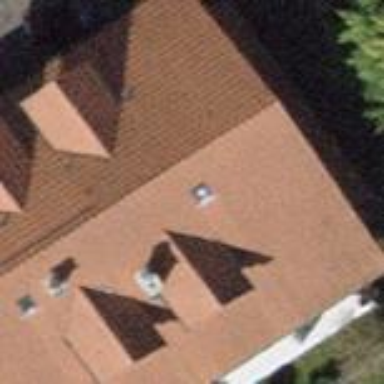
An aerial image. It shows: Semi-detached house with gabled roof.